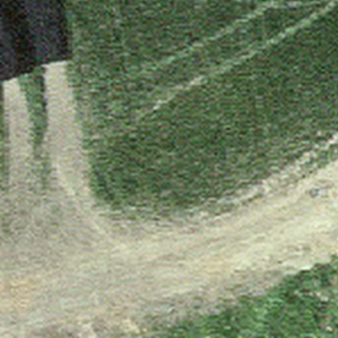
Label: other